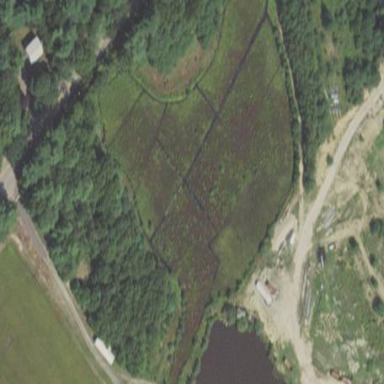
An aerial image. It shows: Farmland with cranberry crops.